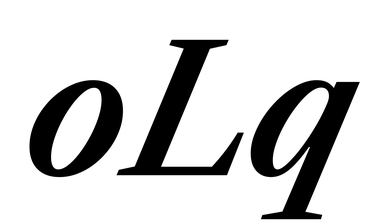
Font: LibreCaslonText-Italic_SemiBold_Italic